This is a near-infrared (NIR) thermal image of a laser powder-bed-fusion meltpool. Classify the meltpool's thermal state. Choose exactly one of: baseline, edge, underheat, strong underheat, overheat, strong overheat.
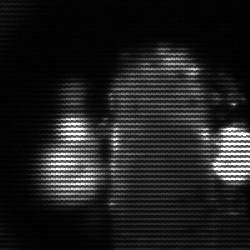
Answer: strong underheat